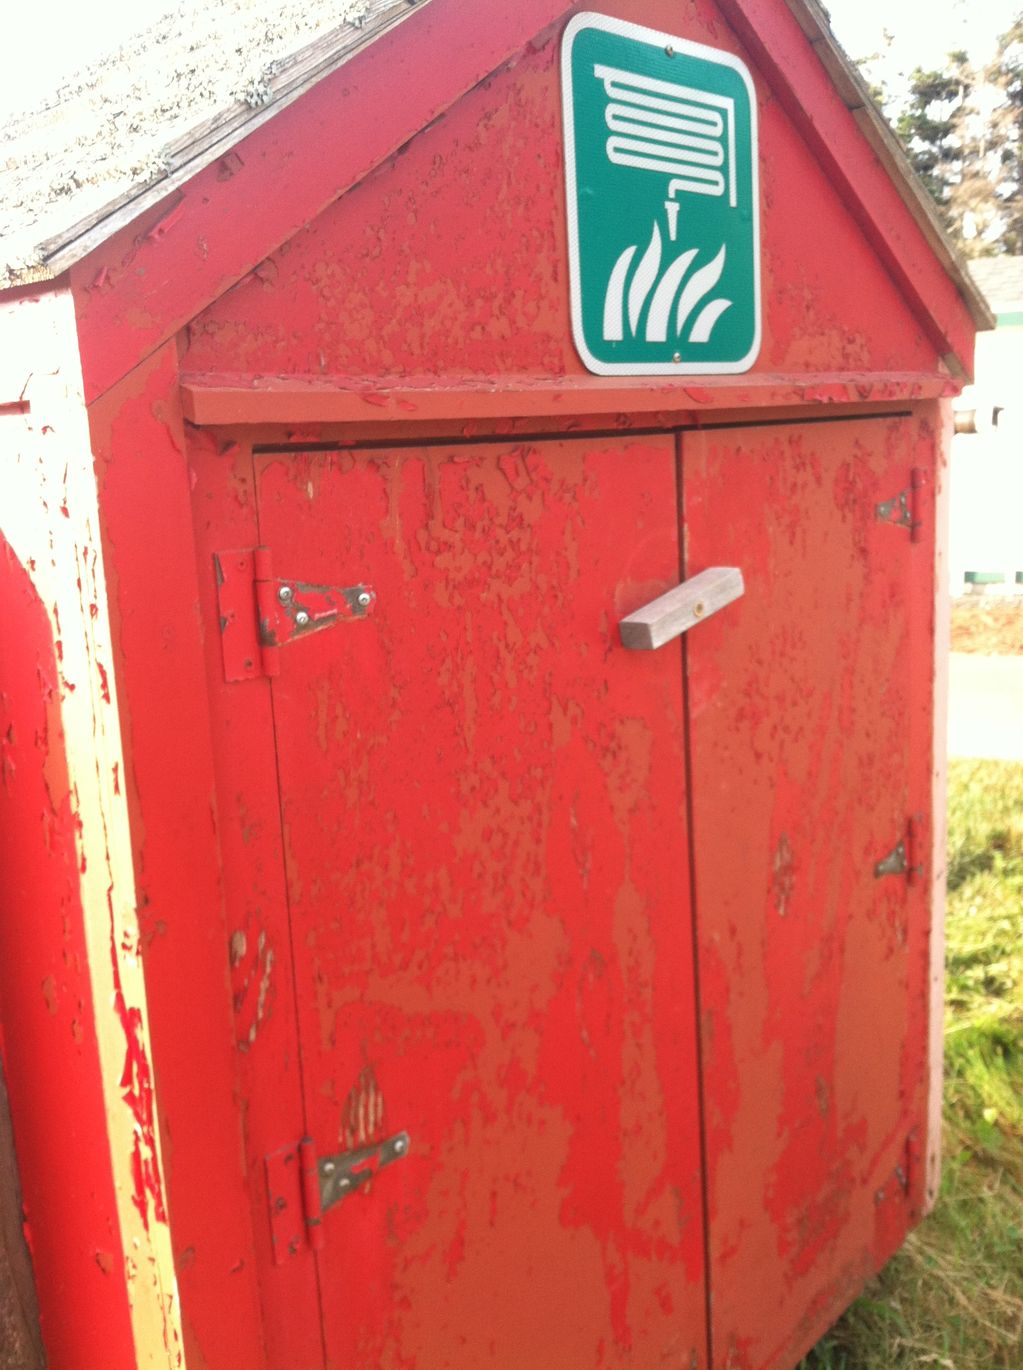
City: charlottetown